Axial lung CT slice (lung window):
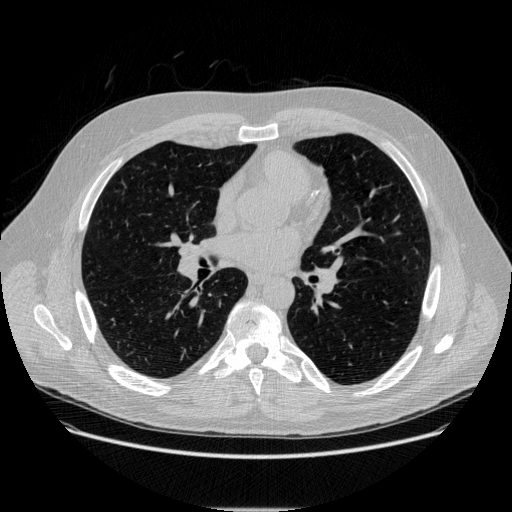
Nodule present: no